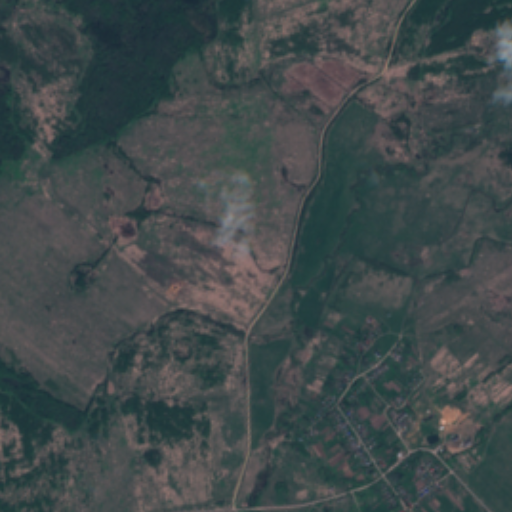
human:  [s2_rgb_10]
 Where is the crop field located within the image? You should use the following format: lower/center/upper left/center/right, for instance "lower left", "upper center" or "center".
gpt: The crop field is located in the lower right of the image.
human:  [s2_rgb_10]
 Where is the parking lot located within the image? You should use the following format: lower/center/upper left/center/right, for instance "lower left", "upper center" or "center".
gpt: The parking lot is located in the lower right of the image.
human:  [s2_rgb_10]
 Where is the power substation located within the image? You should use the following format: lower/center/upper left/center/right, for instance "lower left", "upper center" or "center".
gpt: The power substation is located in the center right of the image.
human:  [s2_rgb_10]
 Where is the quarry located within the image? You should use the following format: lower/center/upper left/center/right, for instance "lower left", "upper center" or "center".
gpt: The quarry is located in the upper right of the image.
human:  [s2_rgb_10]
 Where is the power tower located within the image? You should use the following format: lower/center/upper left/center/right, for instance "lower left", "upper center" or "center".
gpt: There is no power tower in the image.